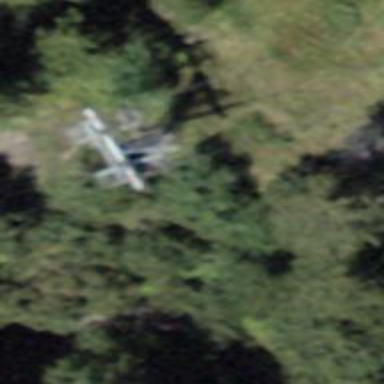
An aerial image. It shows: Pylon for aerialway.